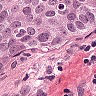
Metastatic tissue present: yes